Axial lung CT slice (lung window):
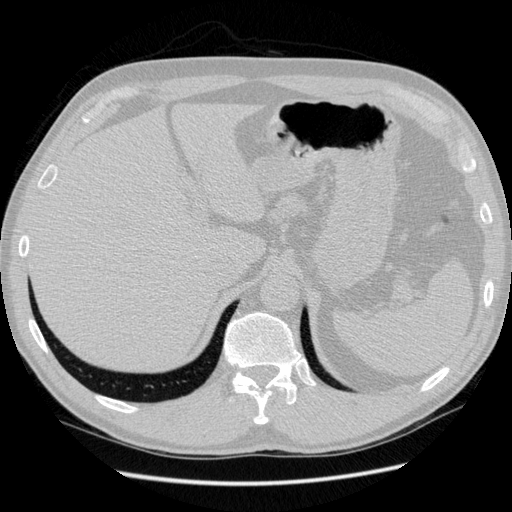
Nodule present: no